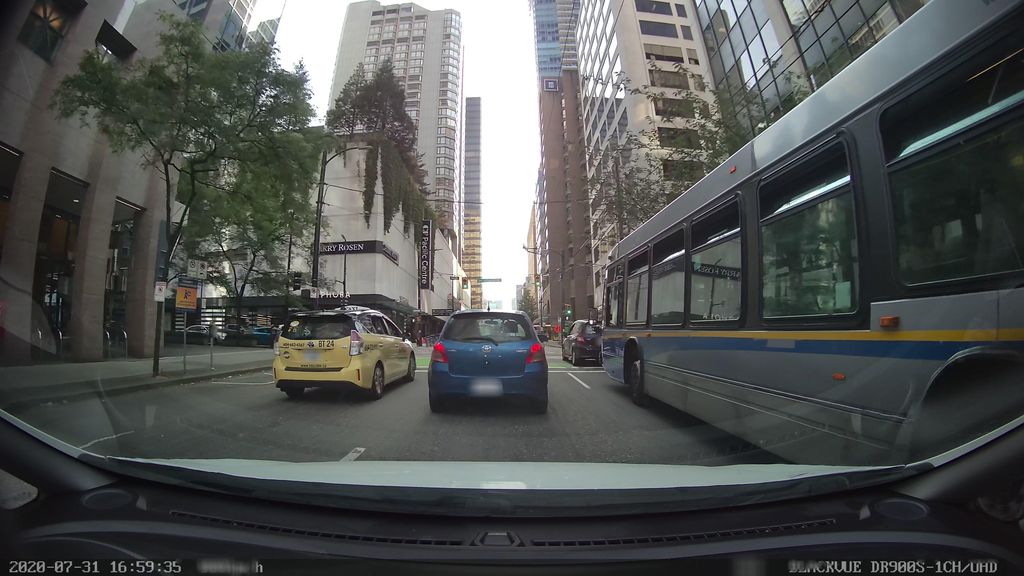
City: vancouver